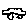
Label: car